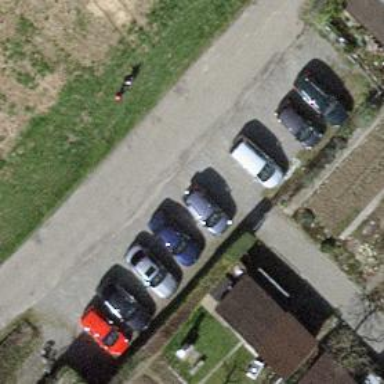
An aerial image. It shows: Parking area with surface.